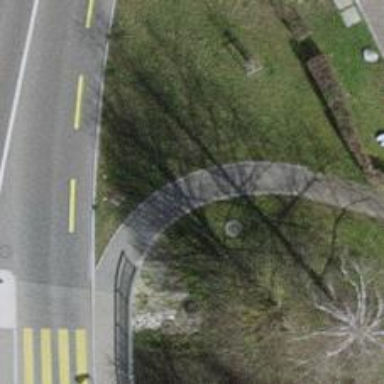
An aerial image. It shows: Paved footway.